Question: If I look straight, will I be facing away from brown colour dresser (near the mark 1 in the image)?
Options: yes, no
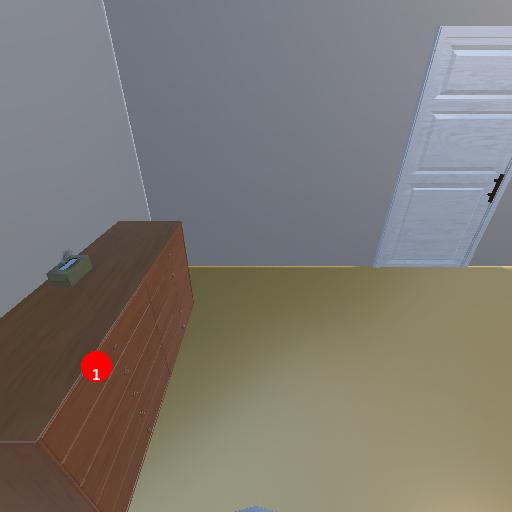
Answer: yes